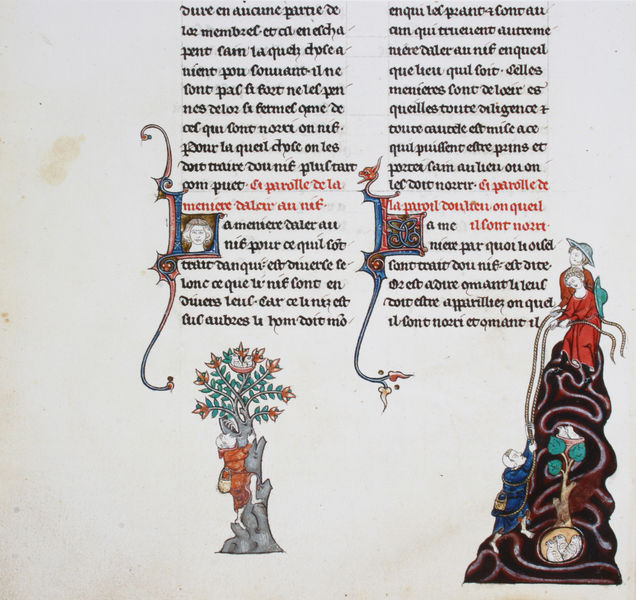
Titel: De arte venandi cum avibus: Der Fang der Jungfalken
Künstler: Kaiser Friedrich II.
Standort: Paris
Institution: Bibliothèque Nationale.
Schlagwörter: baum, berg, blau, blätter, felsen, gruppe, kopf, mann, grün, menschen, blumen, braun, bunt, frankreich, frau, hut, hüte, kleider, schwarz, türkis, blüten, rot, ornament, bibel, mensch, strauch, vögel, zweige, figur, gold, strick, gewänder, pflanze, pflanzen, ranken, schrift, papier, zwei, berge, linien, spalten, ziehen, rand, figuren, französisch, seile, inschrift, verzierung, korb, strauss, gestalt, ruine, buch, seil, tauben, druck, druckgrafik, initialen, seite, illustration, text, buchstaben, buchdruck, buchseite, pergament, fingernägel, hilfe, mittelalter, romanik, nest, mönch, zeilen, ornamentik, miniatur, klettern, mittelalterlich, manschen, handschrift, labyrinth, zeichnungen, latein, lateinisch, aufsteigen, menschne, kalligraphie, initial, buchmalerei, spalte, mittelelter, majuskel, inkunabel, sätze, satz, vignetten, manuskript, minuskel, blaum, bergsteigen, faksimile, kletterer, buchkunst, keim, einblatt, hochziehen, buch illustration, keimzelle, sprössling, inkunablen